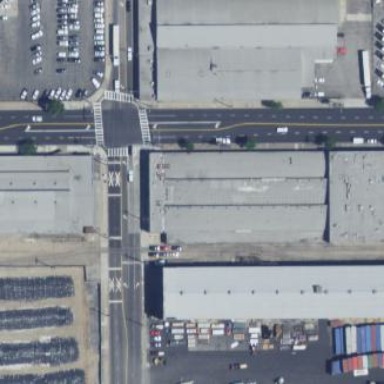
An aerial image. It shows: Warehouse building.